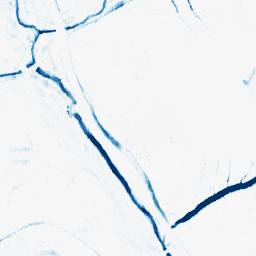
Category: morphological
Decomposition family: morphological_ellipse
Decomposition parameters: operation: closing
width: 10
height: 5
Upsampling method: bspline
Upsampling parameters: scale: 4
Upsampling scale: 4